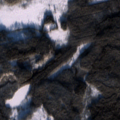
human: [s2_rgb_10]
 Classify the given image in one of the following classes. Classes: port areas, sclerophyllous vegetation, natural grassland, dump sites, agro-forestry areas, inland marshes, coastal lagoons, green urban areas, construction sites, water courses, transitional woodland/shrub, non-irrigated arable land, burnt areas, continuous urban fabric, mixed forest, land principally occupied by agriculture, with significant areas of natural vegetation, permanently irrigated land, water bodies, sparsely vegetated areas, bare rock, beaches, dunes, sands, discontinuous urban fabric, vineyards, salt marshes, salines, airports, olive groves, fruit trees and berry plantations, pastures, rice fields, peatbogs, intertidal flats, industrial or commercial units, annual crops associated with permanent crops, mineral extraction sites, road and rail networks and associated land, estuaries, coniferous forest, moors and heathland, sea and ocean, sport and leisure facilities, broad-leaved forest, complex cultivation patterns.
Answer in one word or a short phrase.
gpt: coniferous forest, transitional woodland/shrub